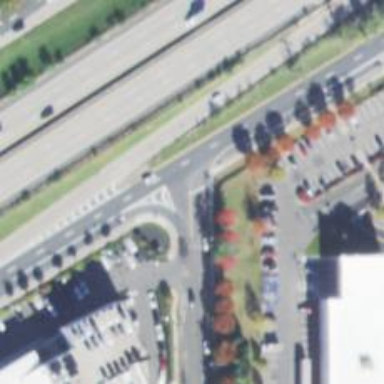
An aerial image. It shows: Unmarked crossing on footway.